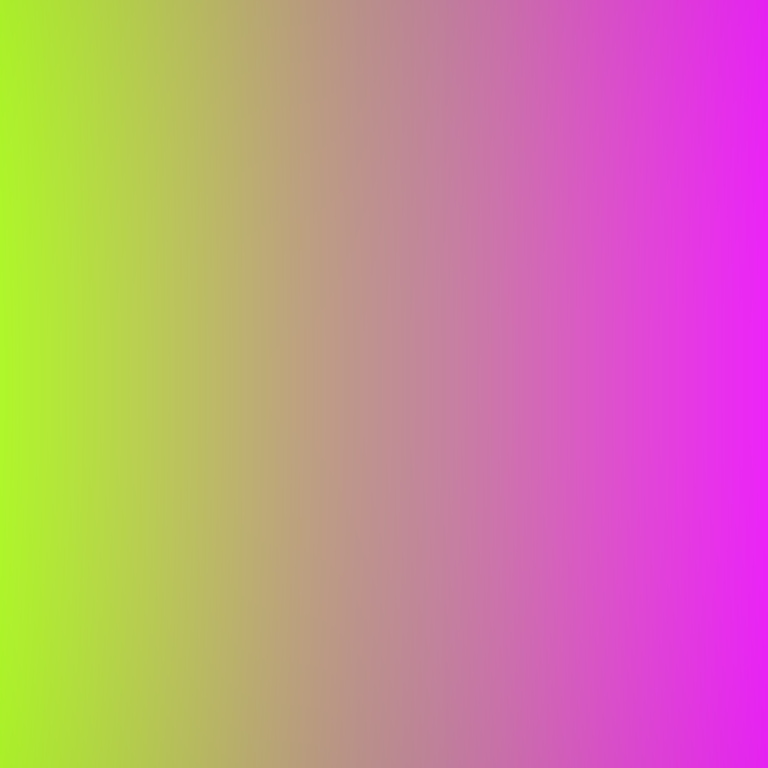
Abstract light effect, smooth gradient from vibrant green to bright magenta, energetic atmosphere, soft blend, no room, no furniture, no objects.